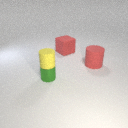
large red rubber cylinder behind small green metal cylinder